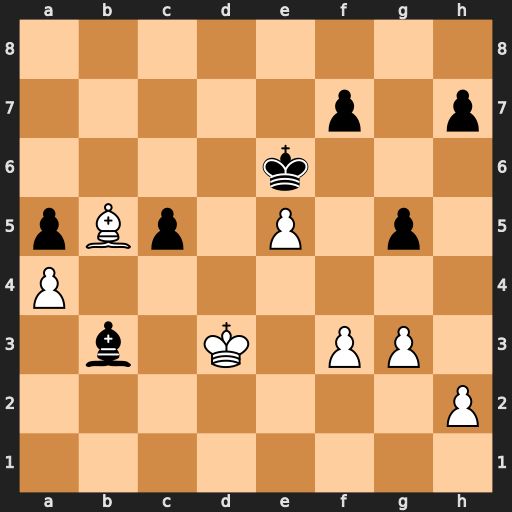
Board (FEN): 8/5p1p/4k3/pBp1P1p1/P7/1b1K1PP1/7P/8
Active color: w
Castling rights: -
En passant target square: -
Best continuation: Bc4+ Bxc4+ Kxc4 Kxe5 Kxc5